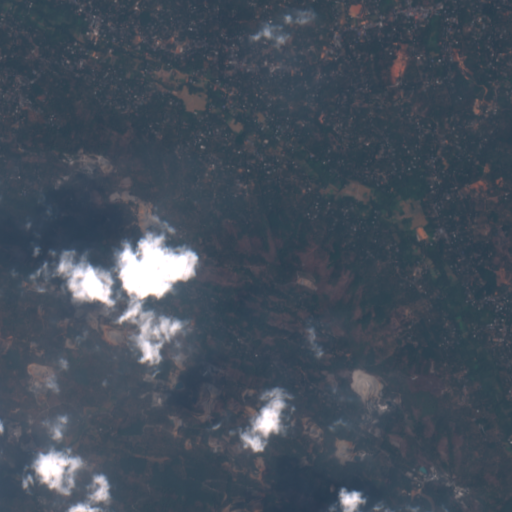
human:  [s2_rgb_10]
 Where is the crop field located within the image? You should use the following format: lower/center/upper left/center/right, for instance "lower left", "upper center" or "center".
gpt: The crop field is located in the lower left of the image.
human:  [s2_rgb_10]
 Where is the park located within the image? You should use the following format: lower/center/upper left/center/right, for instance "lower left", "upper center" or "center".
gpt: The park is located in the upper right of the image.
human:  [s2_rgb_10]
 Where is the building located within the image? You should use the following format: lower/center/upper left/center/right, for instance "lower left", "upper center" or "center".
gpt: There is no building in the image.